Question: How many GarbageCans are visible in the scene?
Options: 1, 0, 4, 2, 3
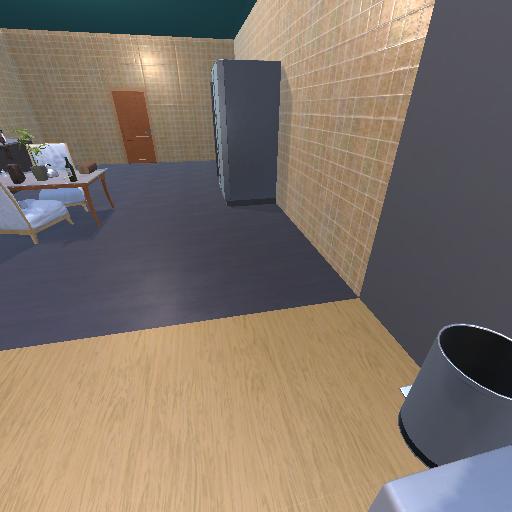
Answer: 1